Interaction volume radius: 5 \u00c5
Interaction volume height: 15 \u00c5
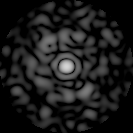
Disorder parameter: 0.8226